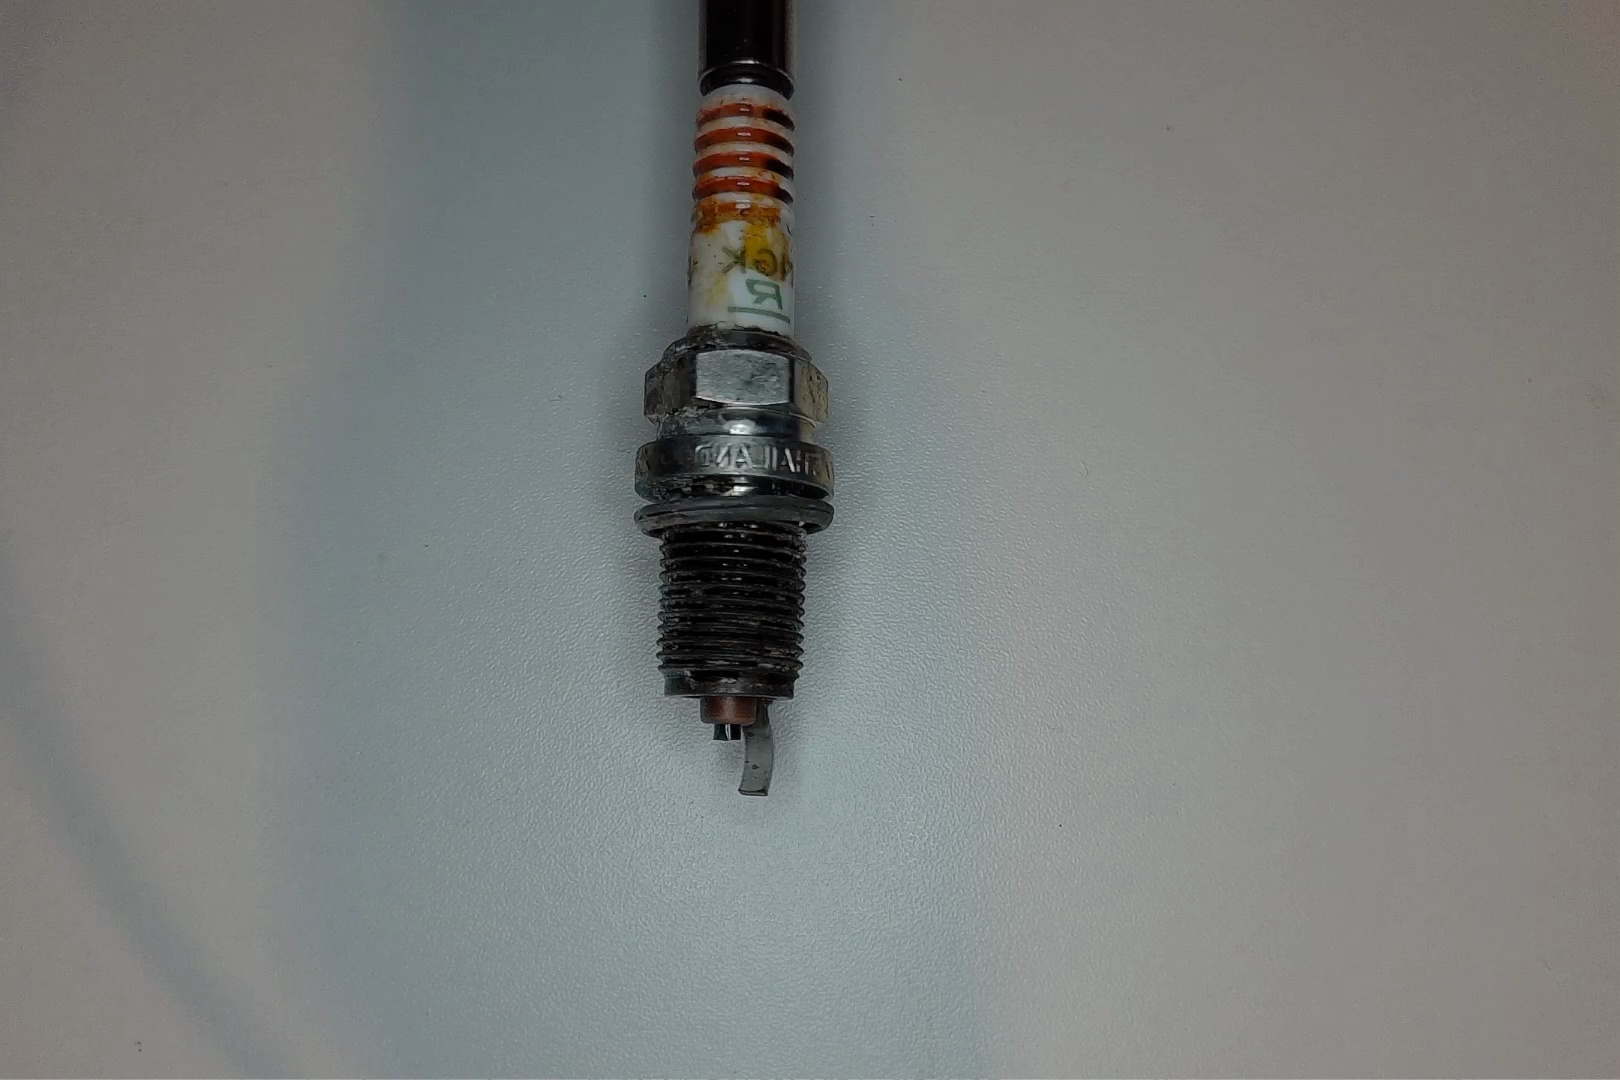
Label: anomaly